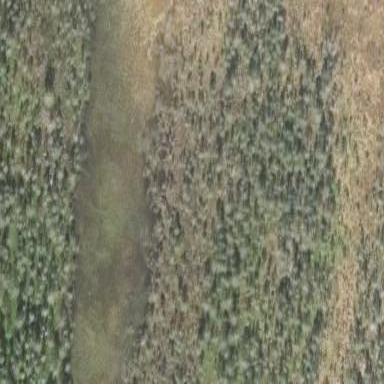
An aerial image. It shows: Needle-leaved woodland.